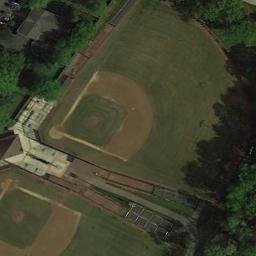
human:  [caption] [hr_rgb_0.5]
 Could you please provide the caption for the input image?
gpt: There are two baseball diamonds covered with trees .

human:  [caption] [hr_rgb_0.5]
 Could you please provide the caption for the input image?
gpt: There are two baseball diamonds in the grass surrounded by the forest .

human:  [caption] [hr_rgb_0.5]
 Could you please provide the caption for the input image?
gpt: In the picture there is a baseball field and a parking lot .

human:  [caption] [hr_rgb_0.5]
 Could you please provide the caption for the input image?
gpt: Two close baseball diamonds on the lawn with some trees and some open areas beside .

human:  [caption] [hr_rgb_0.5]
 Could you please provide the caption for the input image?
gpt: There are many trees near the baseball diamonds .